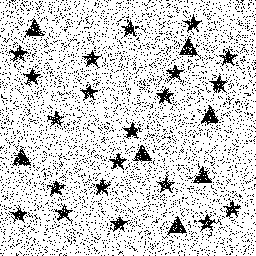
Squares: 0
Triangles: 7
Stars: 21
Total shapes: 28